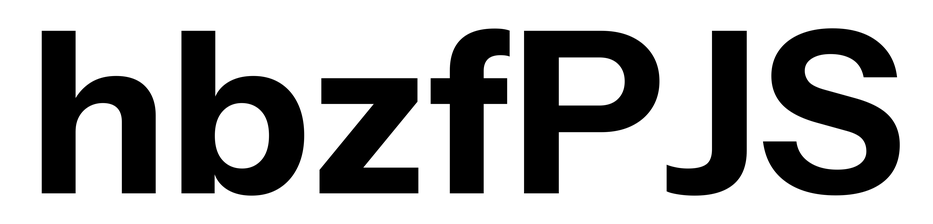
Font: InstrumentSans_Bold